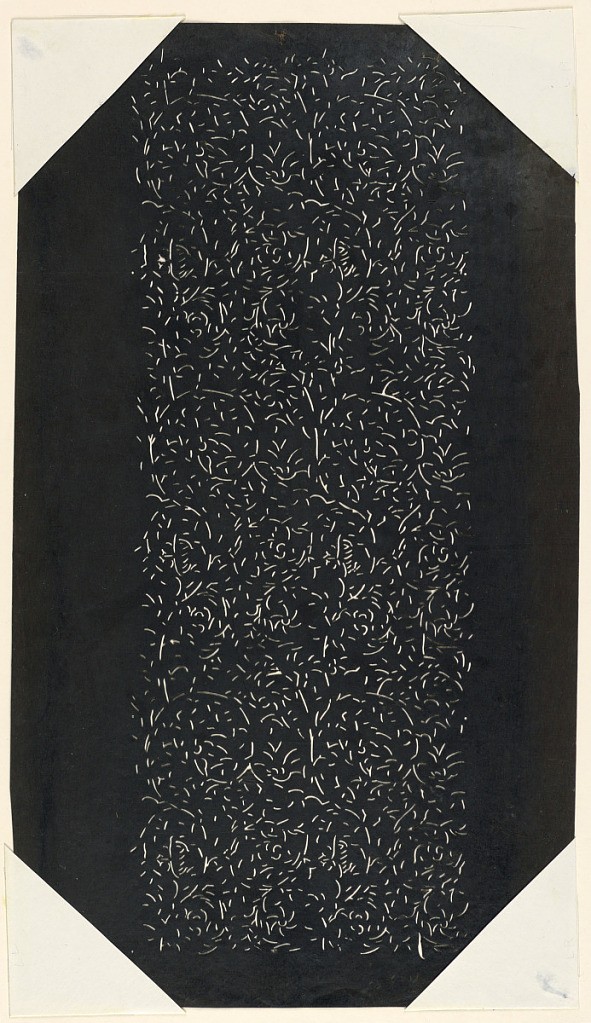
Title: Abstract Arabesque Vines
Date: late 18th - mid 19th century
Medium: Mulberry paper (kozo washi) treated with fermented persimmon tannin (kakishibu)
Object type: Stencil
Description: Abstract Arabesque vines are depicted using a push carving technique. Thin strips are carved to suggest the curling pattern decorated with symbolic leaves all around.